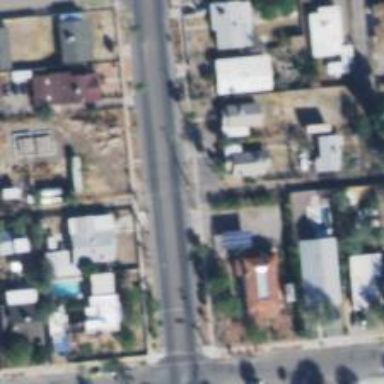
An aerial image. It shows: Alley classified as service road.